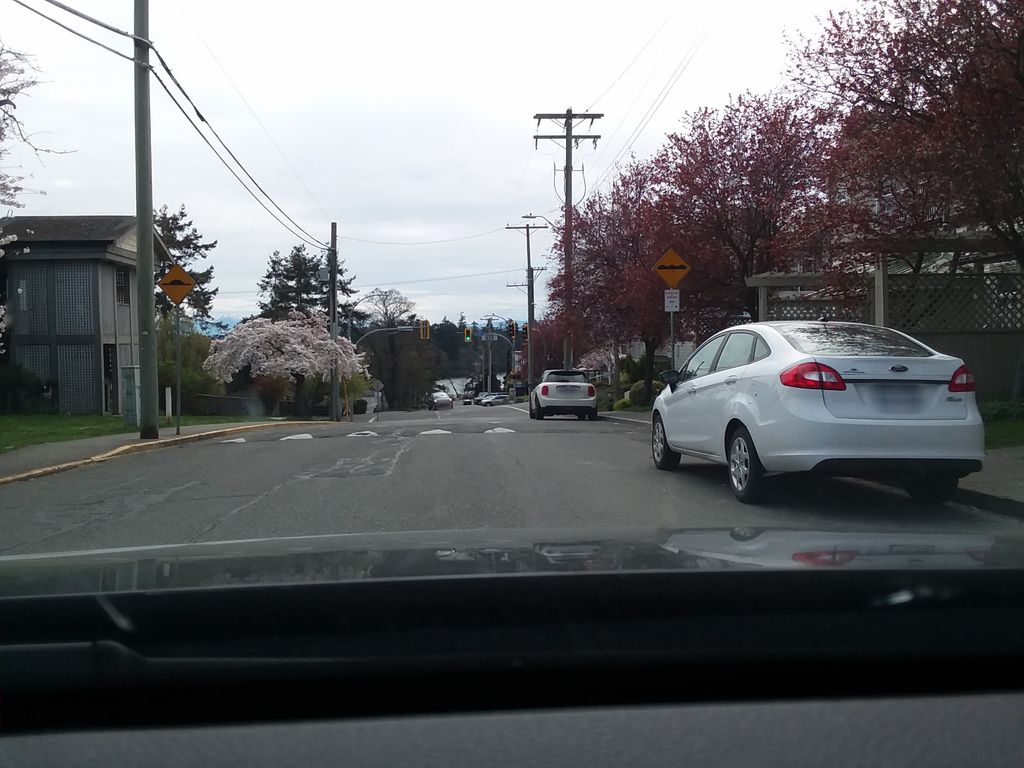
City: victoria